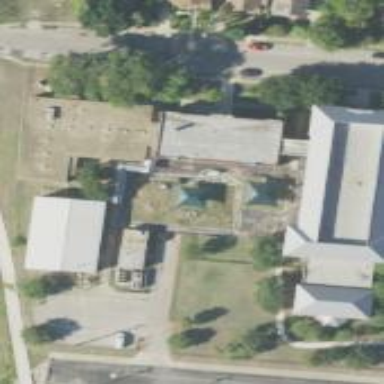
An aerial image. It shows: Kindergarten.